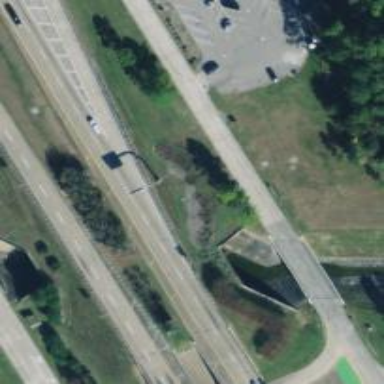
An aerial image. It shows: Trunk highway with expressway features.